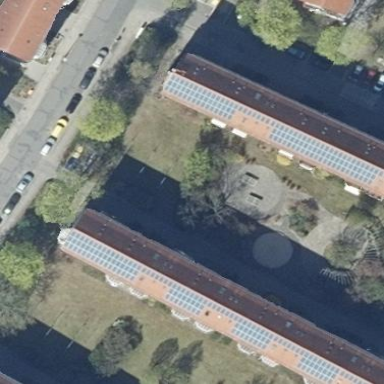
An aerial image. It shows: Building equipped with solar photovoltaic panel for generating electricity. The small installation is solar power generator.